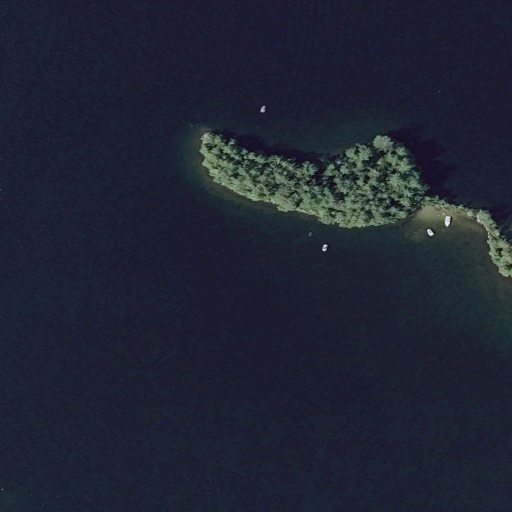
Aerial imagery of island in Maine named Crooked Island containing open water, evergreen forest, grassland, and herbaceous wetlands